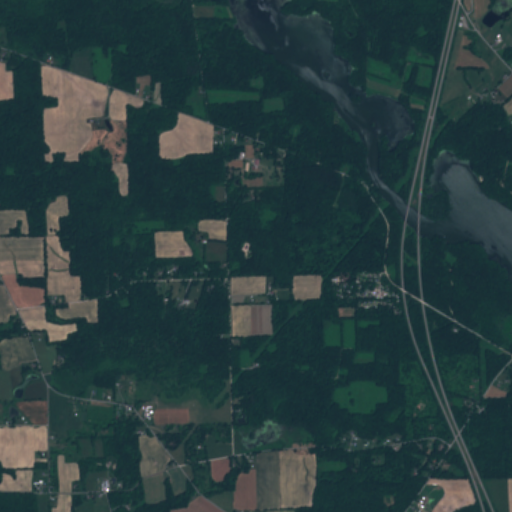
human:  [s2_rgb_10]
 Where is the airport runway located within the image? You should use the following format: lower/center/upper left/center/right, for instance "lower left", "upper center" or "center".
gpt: The airport runway is located in the upper right of the image.
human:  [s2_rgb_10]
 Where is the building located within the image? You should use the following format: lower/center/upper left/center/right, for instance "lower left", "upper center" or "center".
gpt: There is no building in the image.